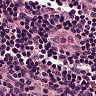
Metastatic tissue present: no